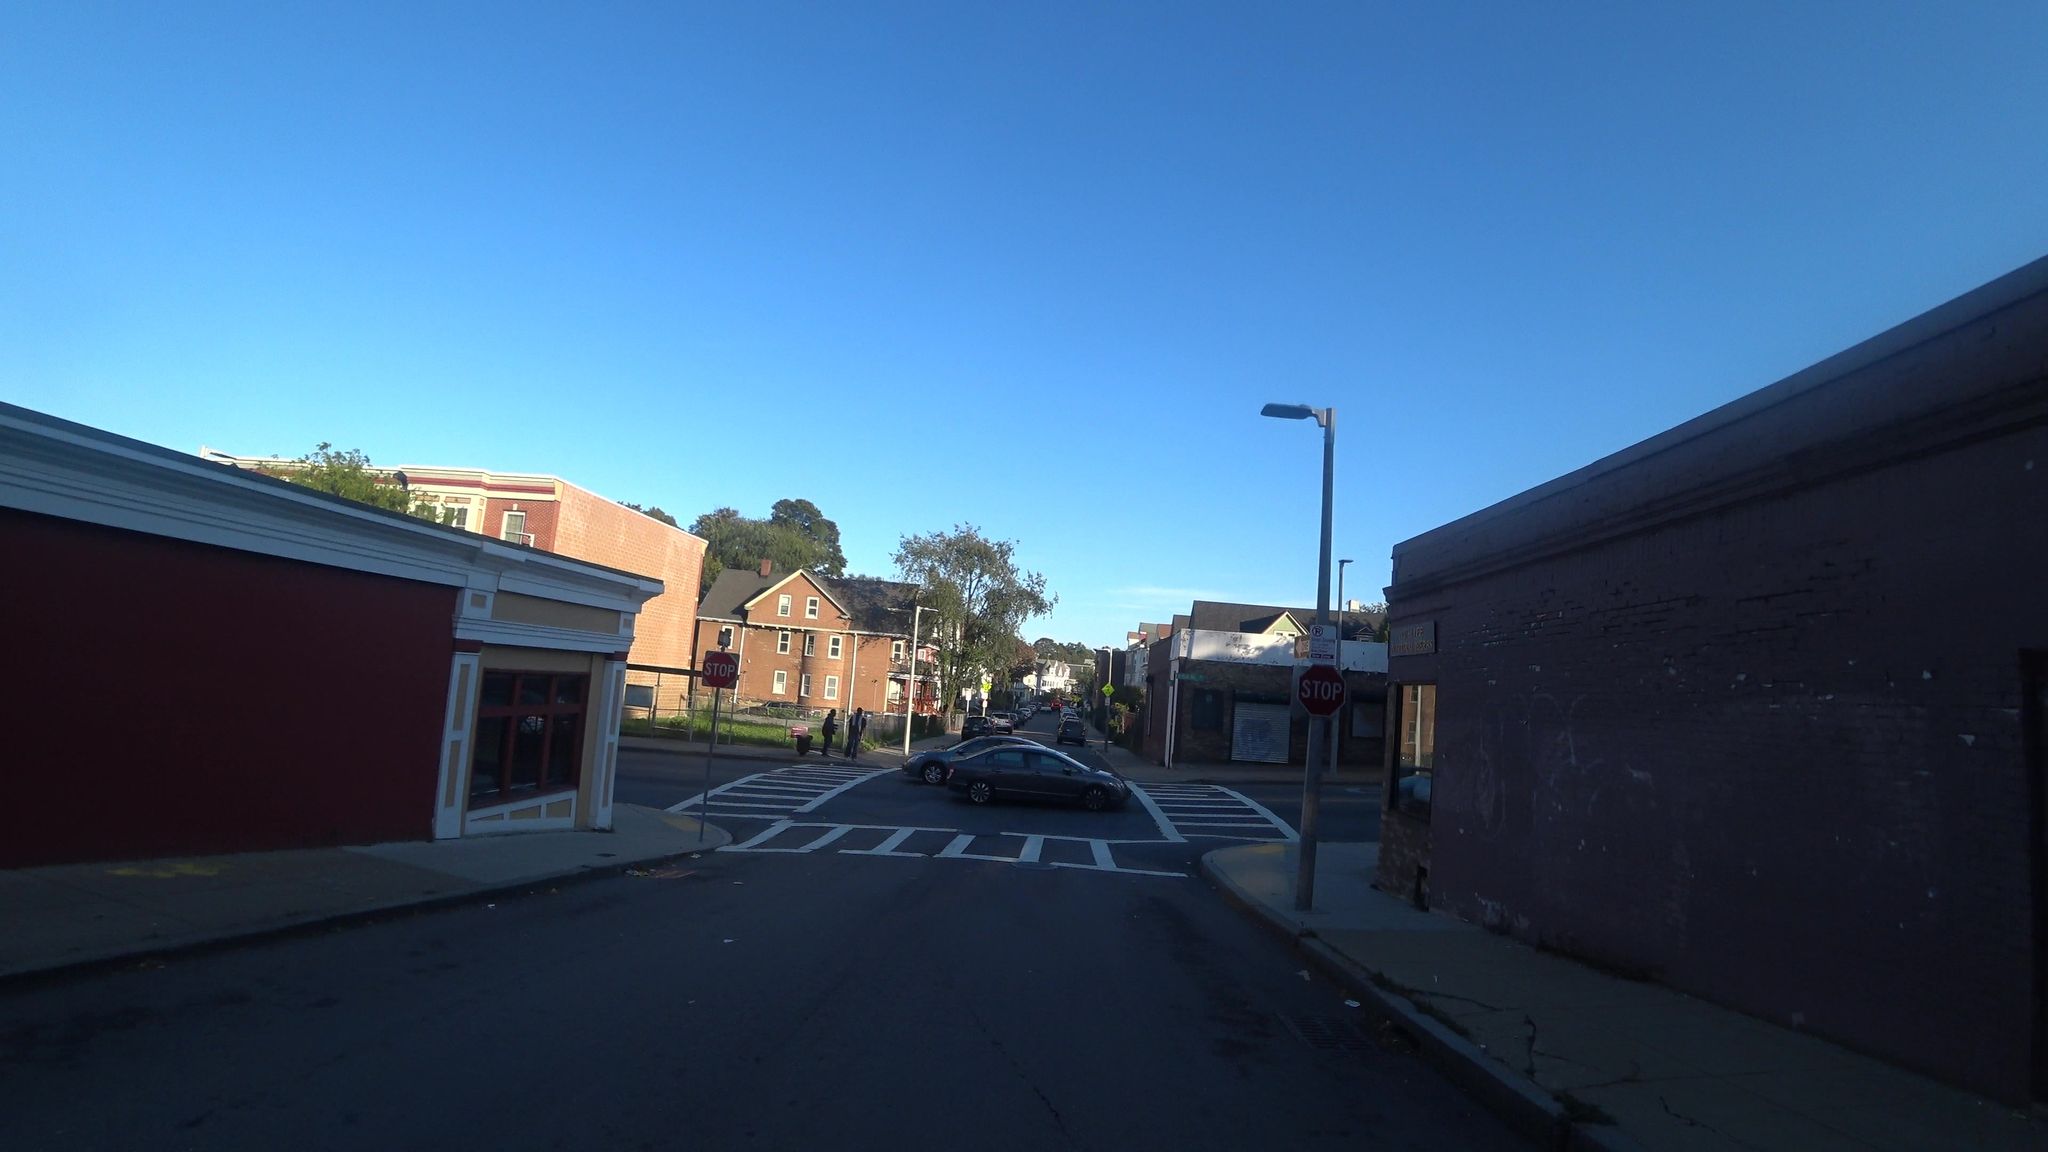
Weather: clear
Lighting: day
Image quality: good
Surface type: driving surface
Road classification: residential
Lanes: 1
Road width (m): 12.2
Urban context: urban centre
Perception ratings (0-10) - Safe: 2.19, Lively: 7.26, Beautiful: 6.25, Boring: 2.36, Depressing: 2.28, Wealthy: 4.47